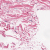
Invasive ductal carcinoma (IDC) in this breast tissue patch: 0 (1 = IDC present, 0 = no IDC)